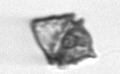
Label: Kryptoperidinium_triquetrum